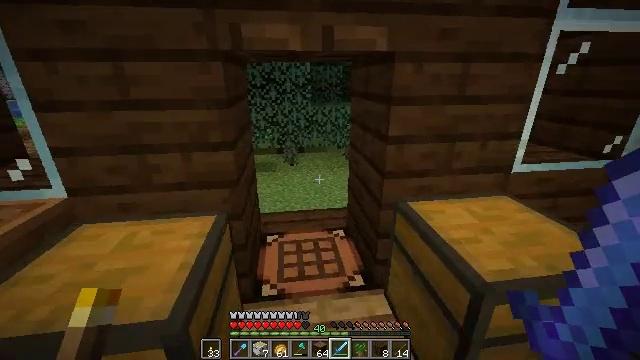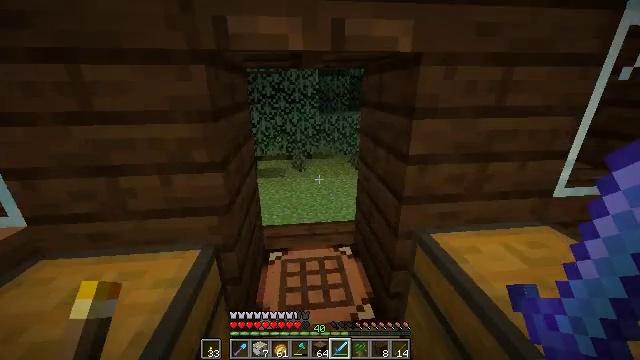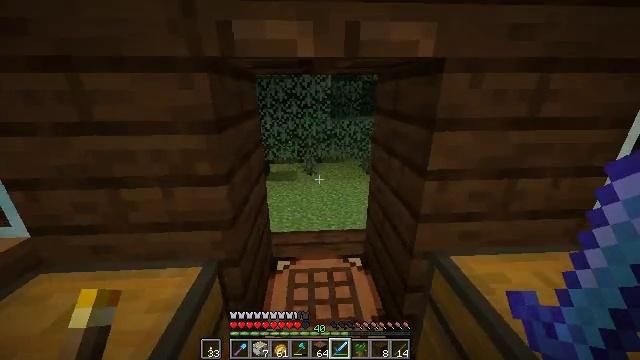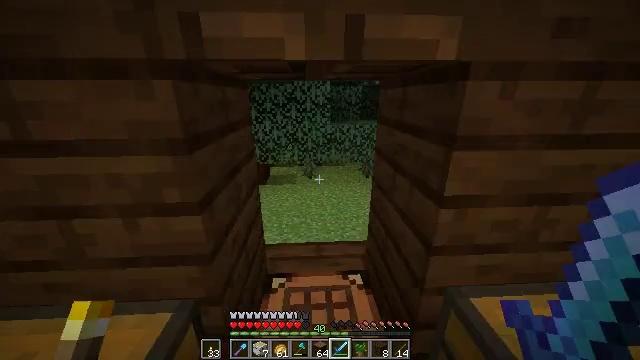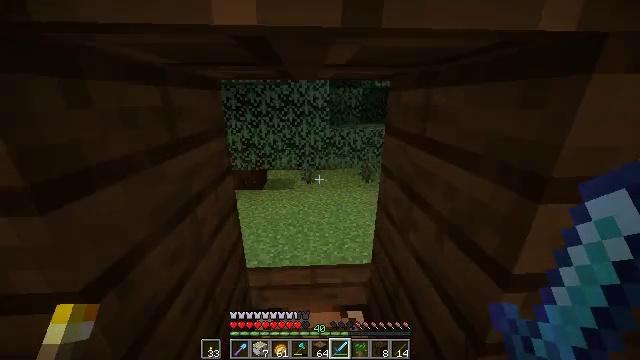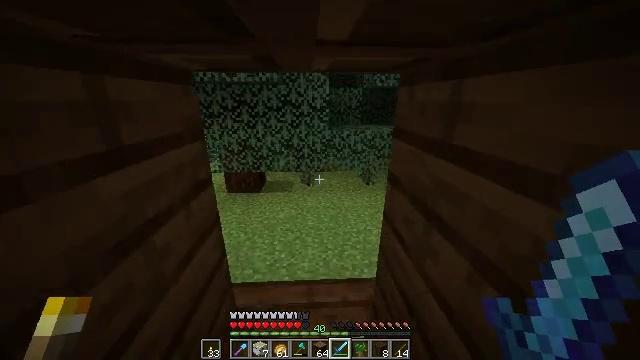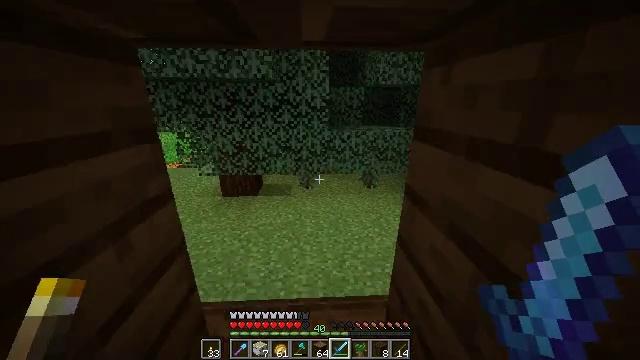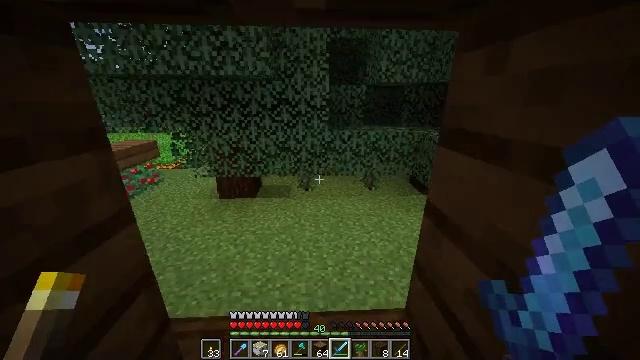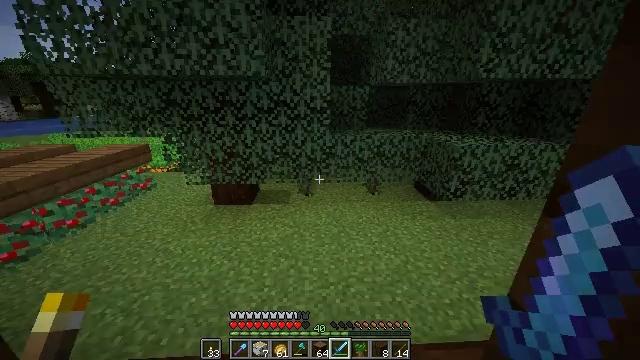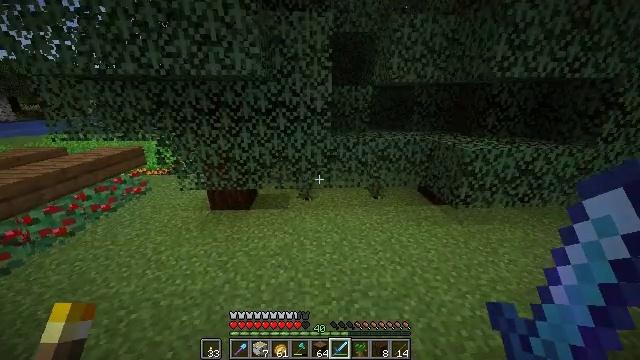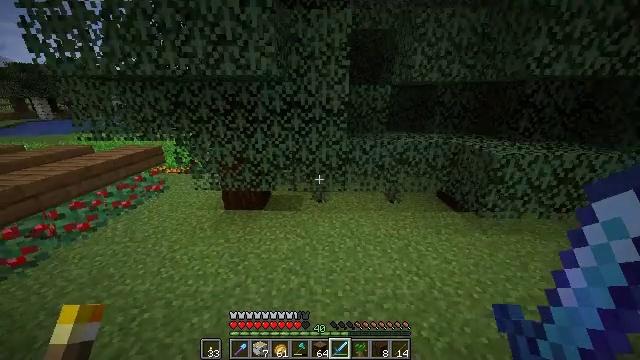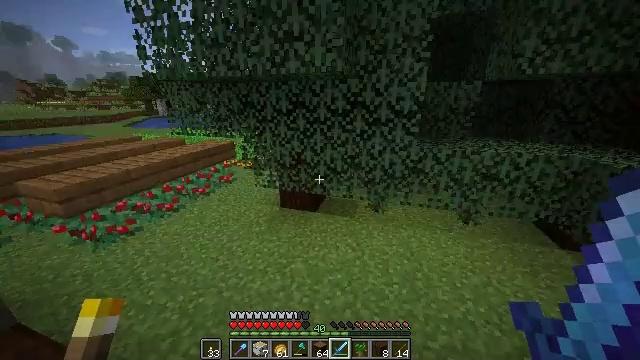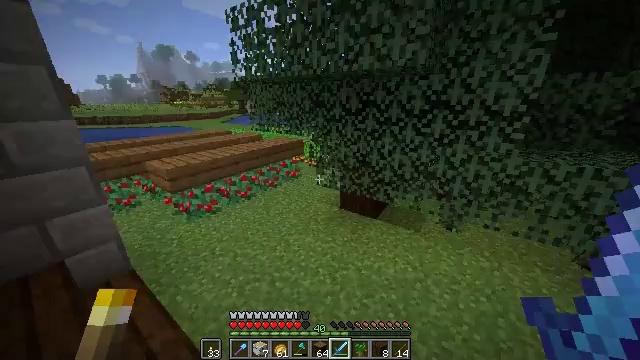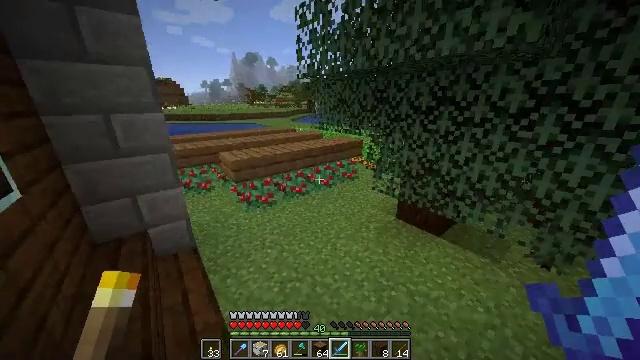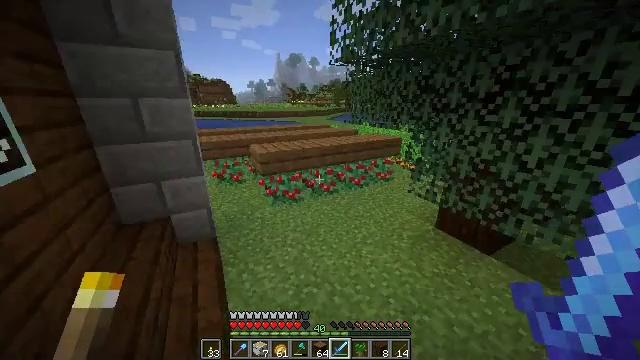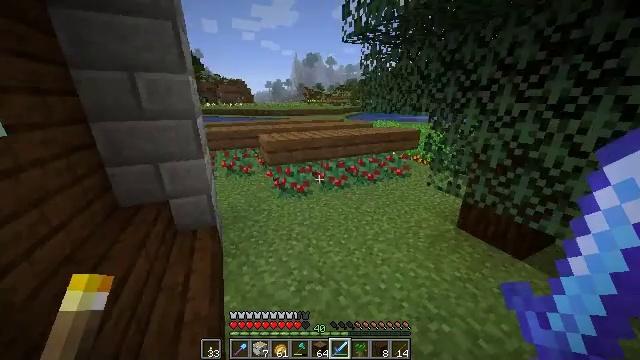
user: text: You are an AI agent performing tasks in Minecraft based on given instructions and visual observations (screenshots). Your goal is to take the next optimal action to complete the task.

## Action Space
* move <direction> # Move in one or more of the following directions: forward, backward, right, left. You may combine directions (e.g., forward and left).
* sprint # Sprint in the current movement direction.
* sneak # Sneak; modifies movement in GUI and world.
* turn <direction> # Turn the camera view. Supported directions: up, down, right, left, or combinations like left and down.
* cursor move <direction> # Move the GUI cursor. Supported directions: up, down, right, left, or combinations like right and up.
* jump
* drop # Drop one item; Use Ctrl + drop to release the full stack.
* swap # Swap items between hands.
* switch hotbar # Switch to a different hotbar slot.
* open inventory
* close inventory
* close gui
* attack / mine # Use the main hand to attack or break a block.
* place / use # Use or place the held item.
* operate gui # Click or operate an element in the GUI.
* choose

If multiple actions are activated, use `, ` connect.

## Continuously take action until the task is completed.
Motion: motion action
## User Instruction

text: Remove oak leaves from branches.
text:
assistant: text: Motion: move forward, sprint, turn left
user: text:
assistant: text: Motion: move forward, sprint, turn left
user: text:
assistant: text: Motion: move forward
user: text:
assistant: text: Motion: move forward
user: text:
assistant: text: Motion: move forward, sprint
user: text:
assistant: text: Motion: move forward, sprint
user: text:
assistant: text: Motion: move forward
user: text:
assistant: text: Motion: move forward
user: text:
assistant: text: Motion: move forward
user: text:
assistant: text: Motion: move forward, sprint, turn left
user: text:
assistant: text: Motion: move forward, sprint, turn left
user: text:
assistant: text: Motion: move forward, sprint, turn left
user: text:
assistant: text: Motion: move forward, turn left
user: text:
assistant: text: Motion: move forward, turn left
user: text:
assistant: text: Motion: move forward, sprint, turn left
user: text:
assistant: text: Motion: move forward, sprint
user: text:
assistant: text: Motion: move forward, sprint
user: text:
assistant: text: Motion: move forward, sprint
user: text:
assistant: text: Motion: move forward
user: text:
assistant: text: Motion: move forward, turn right
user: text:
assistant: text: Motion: move forward, sprint, turn right
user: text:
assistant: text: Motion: move forward, sprint, turn right
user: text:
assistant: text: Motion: move forward, sprint, turn right
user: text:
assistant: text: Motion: move forward, turn right
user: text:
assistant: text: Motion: move forward, turn right
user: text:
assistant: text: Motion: move forward, sprint
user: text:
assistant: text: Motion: move forward, sprint
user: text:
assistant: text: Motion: move forward, sprint
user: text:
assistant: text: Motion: move forward, sprint, turn right
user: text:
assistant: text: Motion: move forward, turn right